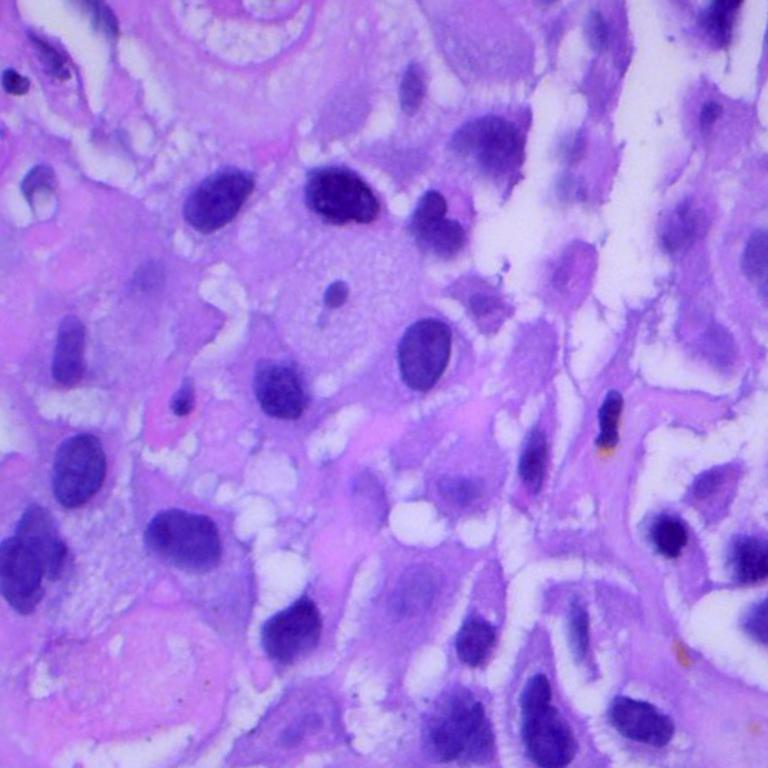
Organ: lung
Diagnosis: squamous carcinomas